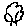
Label: tree